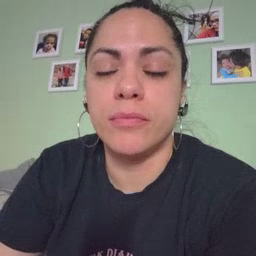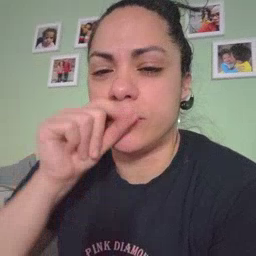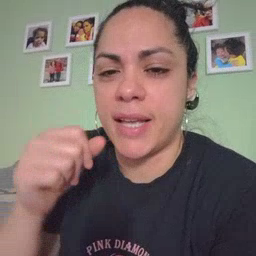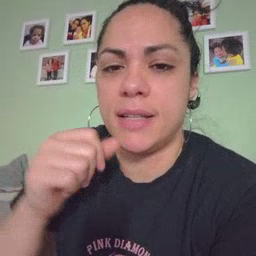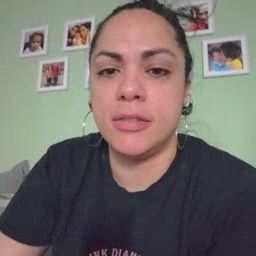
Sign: hen